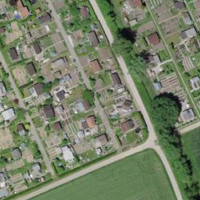
EUNIS habitat code: 53
Species observed at this site:
Dianthus armeria